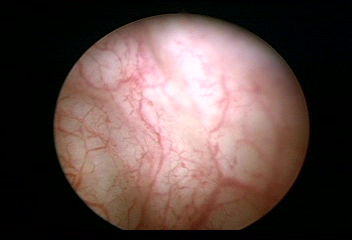
Modality: WLC
Class: Normal mucosa
Bladder cancer association: No